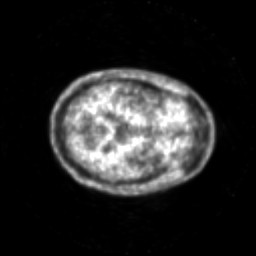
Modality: PET
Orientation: axial
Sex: male
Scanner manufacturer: siemens